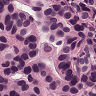
Metastatic tissue present: yes